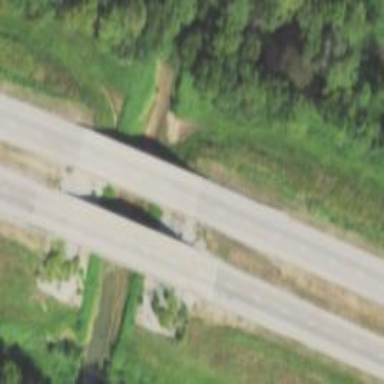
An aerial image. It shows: Trunk road bridge.